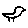
Label: bird